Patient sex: F
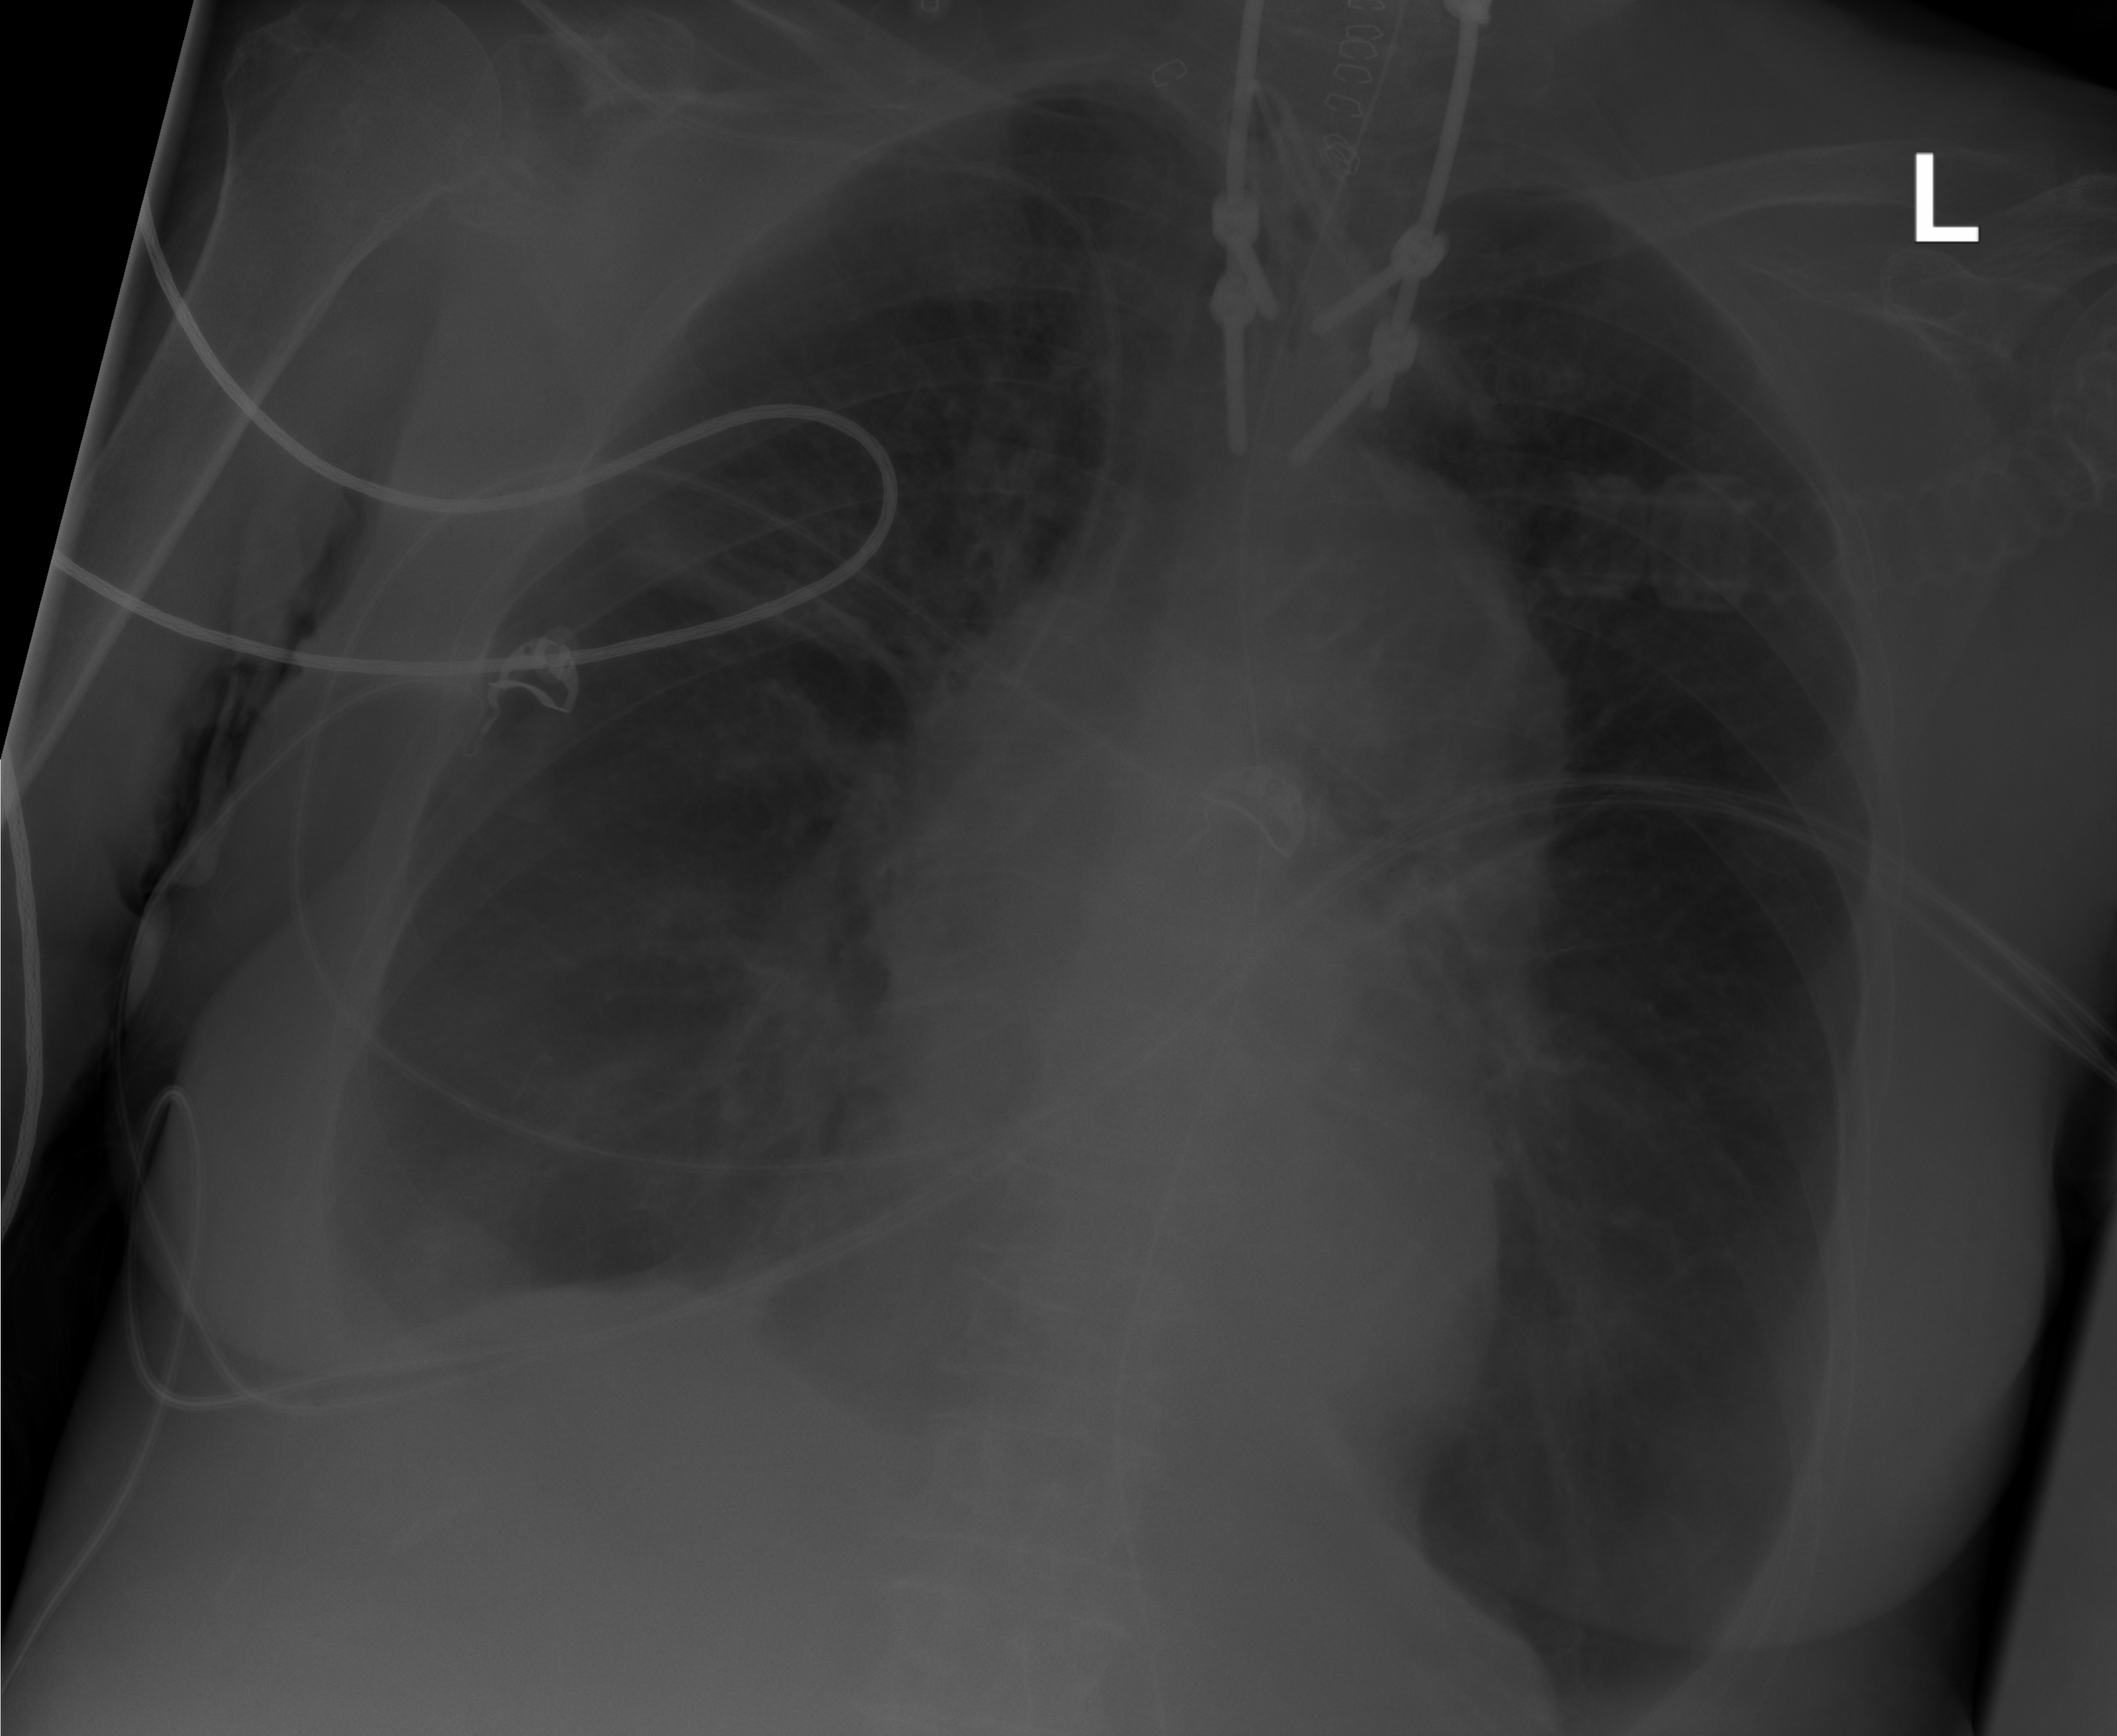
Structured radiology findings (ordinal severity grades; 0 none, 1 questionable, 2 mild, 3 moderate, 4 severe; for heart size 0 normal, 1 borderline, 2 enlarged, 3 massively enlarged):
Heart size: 0
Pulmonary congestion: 0
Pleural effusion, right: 1
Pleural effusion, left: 0
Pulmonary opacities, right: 0
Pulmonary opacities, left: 0
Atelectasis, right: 2
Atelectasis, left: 0